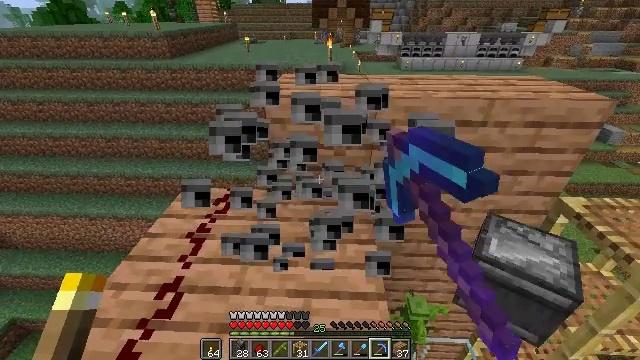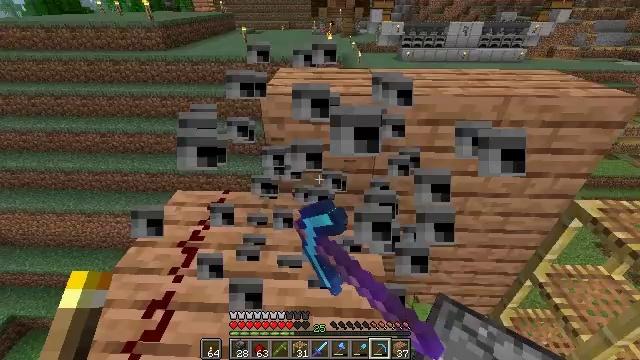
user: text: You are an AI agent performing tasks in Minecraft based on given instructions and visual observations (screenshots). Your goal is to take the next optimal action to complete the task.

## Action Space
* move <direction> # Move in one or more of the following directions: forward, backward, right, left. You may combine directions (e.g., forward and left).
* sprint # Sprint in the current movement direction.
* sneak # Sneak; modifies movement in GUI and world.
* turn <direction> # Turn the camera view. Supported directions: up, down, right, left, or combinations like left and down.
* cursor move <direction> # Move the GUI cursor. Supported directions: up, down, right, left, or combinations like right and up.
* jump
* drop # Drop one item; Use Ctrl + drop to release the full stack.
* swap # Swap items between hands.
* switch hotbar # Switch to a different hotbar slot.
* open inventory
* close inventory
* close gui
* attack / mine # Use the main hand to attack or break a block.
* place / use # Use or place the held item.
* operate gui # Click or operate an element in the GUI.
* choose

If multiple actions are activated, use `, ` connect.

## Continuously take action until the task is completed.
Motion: motion action
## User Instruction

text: Collect the observer.
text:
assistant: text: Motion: move forward, turn down, attack / mine
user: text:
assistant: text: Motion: no_op